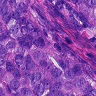
Metastatic tissue present: yes